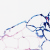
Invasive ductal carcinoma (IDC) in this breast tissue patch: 0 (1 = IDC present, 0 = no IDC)